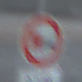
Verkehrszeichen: UeberholverbotKraftfahrzeuge
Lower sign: Entfernungsangaben2
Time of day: Midday
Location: Outdoor (Suburban)
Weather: Overcast
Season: NotSpecified
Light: Natural